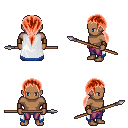
a pixel art fantasy rpg character, male body template, human, dark skin, white trimmed cape, magenta pants, red ponytail hairstyle, leather bracers, spear, four views (front, back, left, right), 2x2 character sprite sheet, small pixel art, hard edges, no anti-aliasing